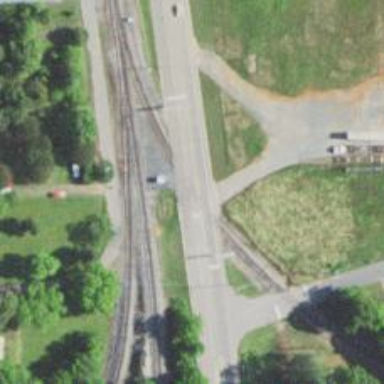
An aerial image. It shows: Level crossing along the railway.